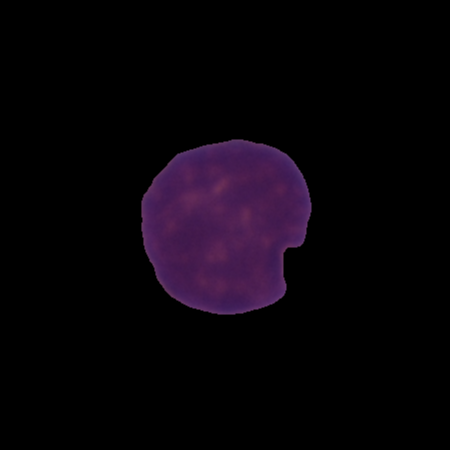
Label: healthy